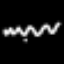
Label: squiggle